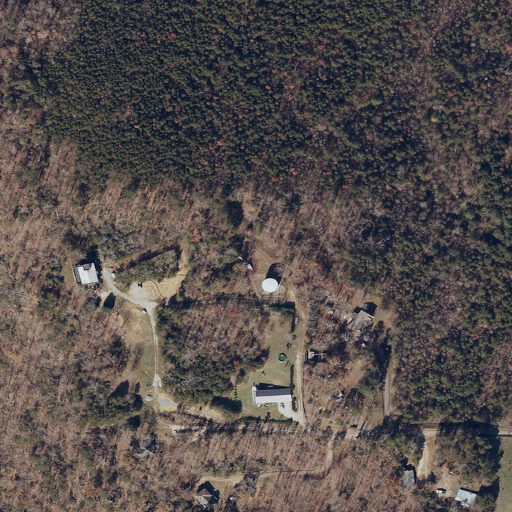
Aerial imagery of ridge(s) in Alabama named Pine Mountain containing deciduous forest, evergreen forest, pasture, open development, shrub, and mixed forest